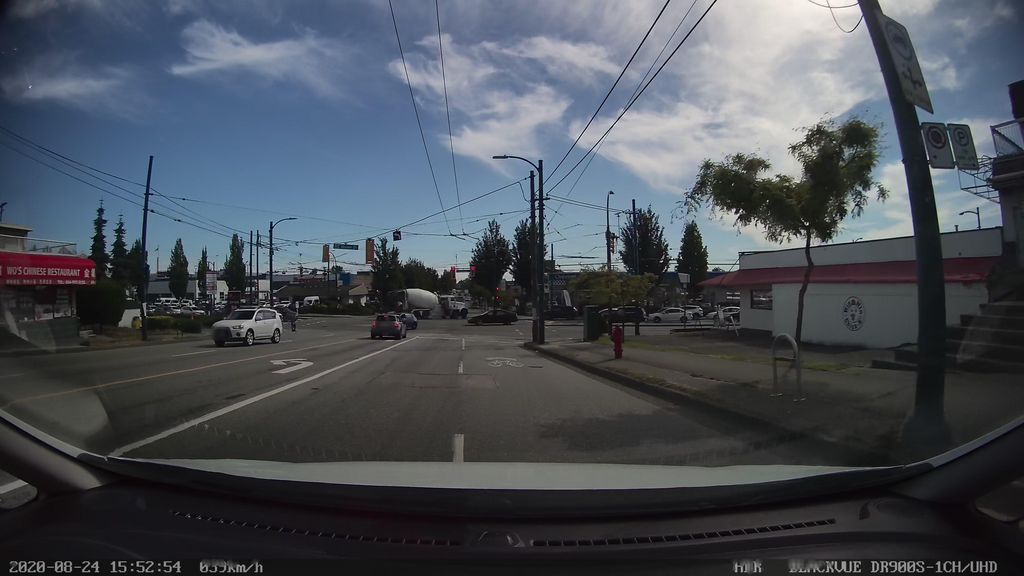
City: vancouver